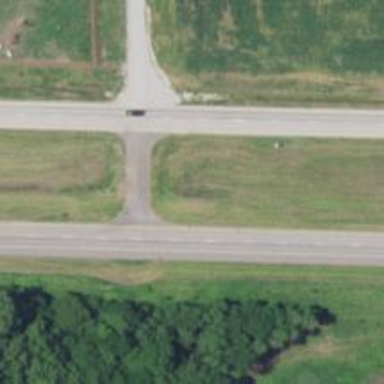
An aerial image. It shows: Trunk highway with expressway features.